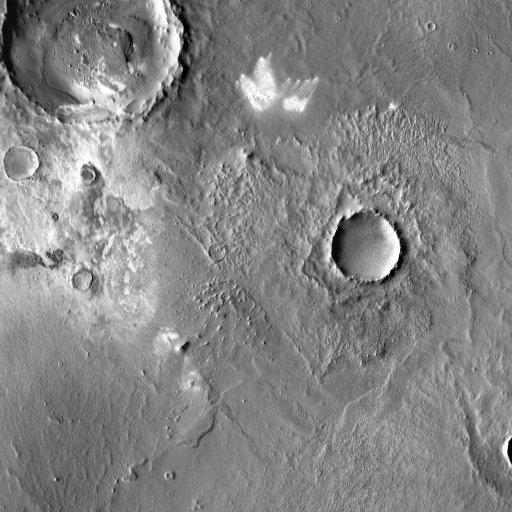
Crater classes present: Background, Other, Layered, Buried